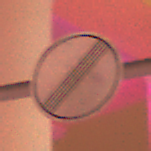
Verkehrszeichen: EndeSaemtlicherBegrenzungen
Umgebung: Outdoor, Urban
Tageszeit: Night
Wetter: Overcast
Licht: Artificial
Jahreszeit: Winter
Kontrast: MediumContrast